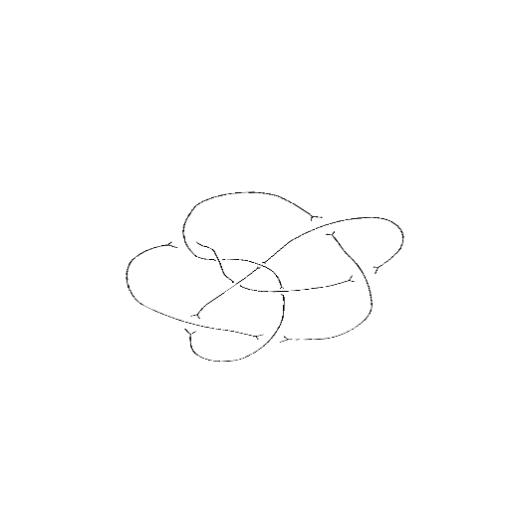
Crossing number: 9